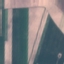
Label: AnnualCrop